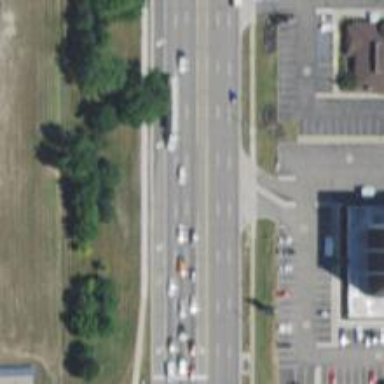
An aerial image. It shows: Primary highway with asphalt surface and separate sidewalk.